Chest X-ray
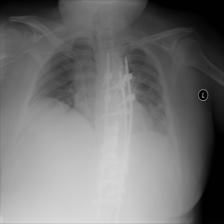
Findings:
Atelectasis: negative
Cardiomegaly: negative
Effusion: negative
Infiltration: negative
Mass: negative
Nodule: negative
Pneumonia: negative
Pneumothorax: negative
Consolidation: negative
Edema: negative
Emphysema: negative
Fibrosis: negative
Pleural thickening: negative
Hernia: negative